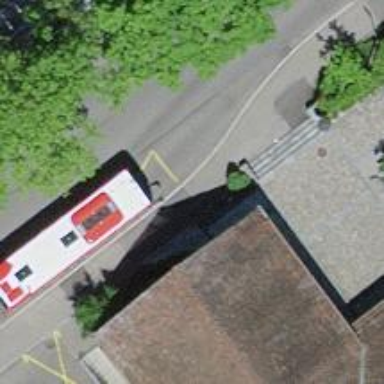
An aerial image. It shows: Platform with shelter for public transport.